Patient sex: F
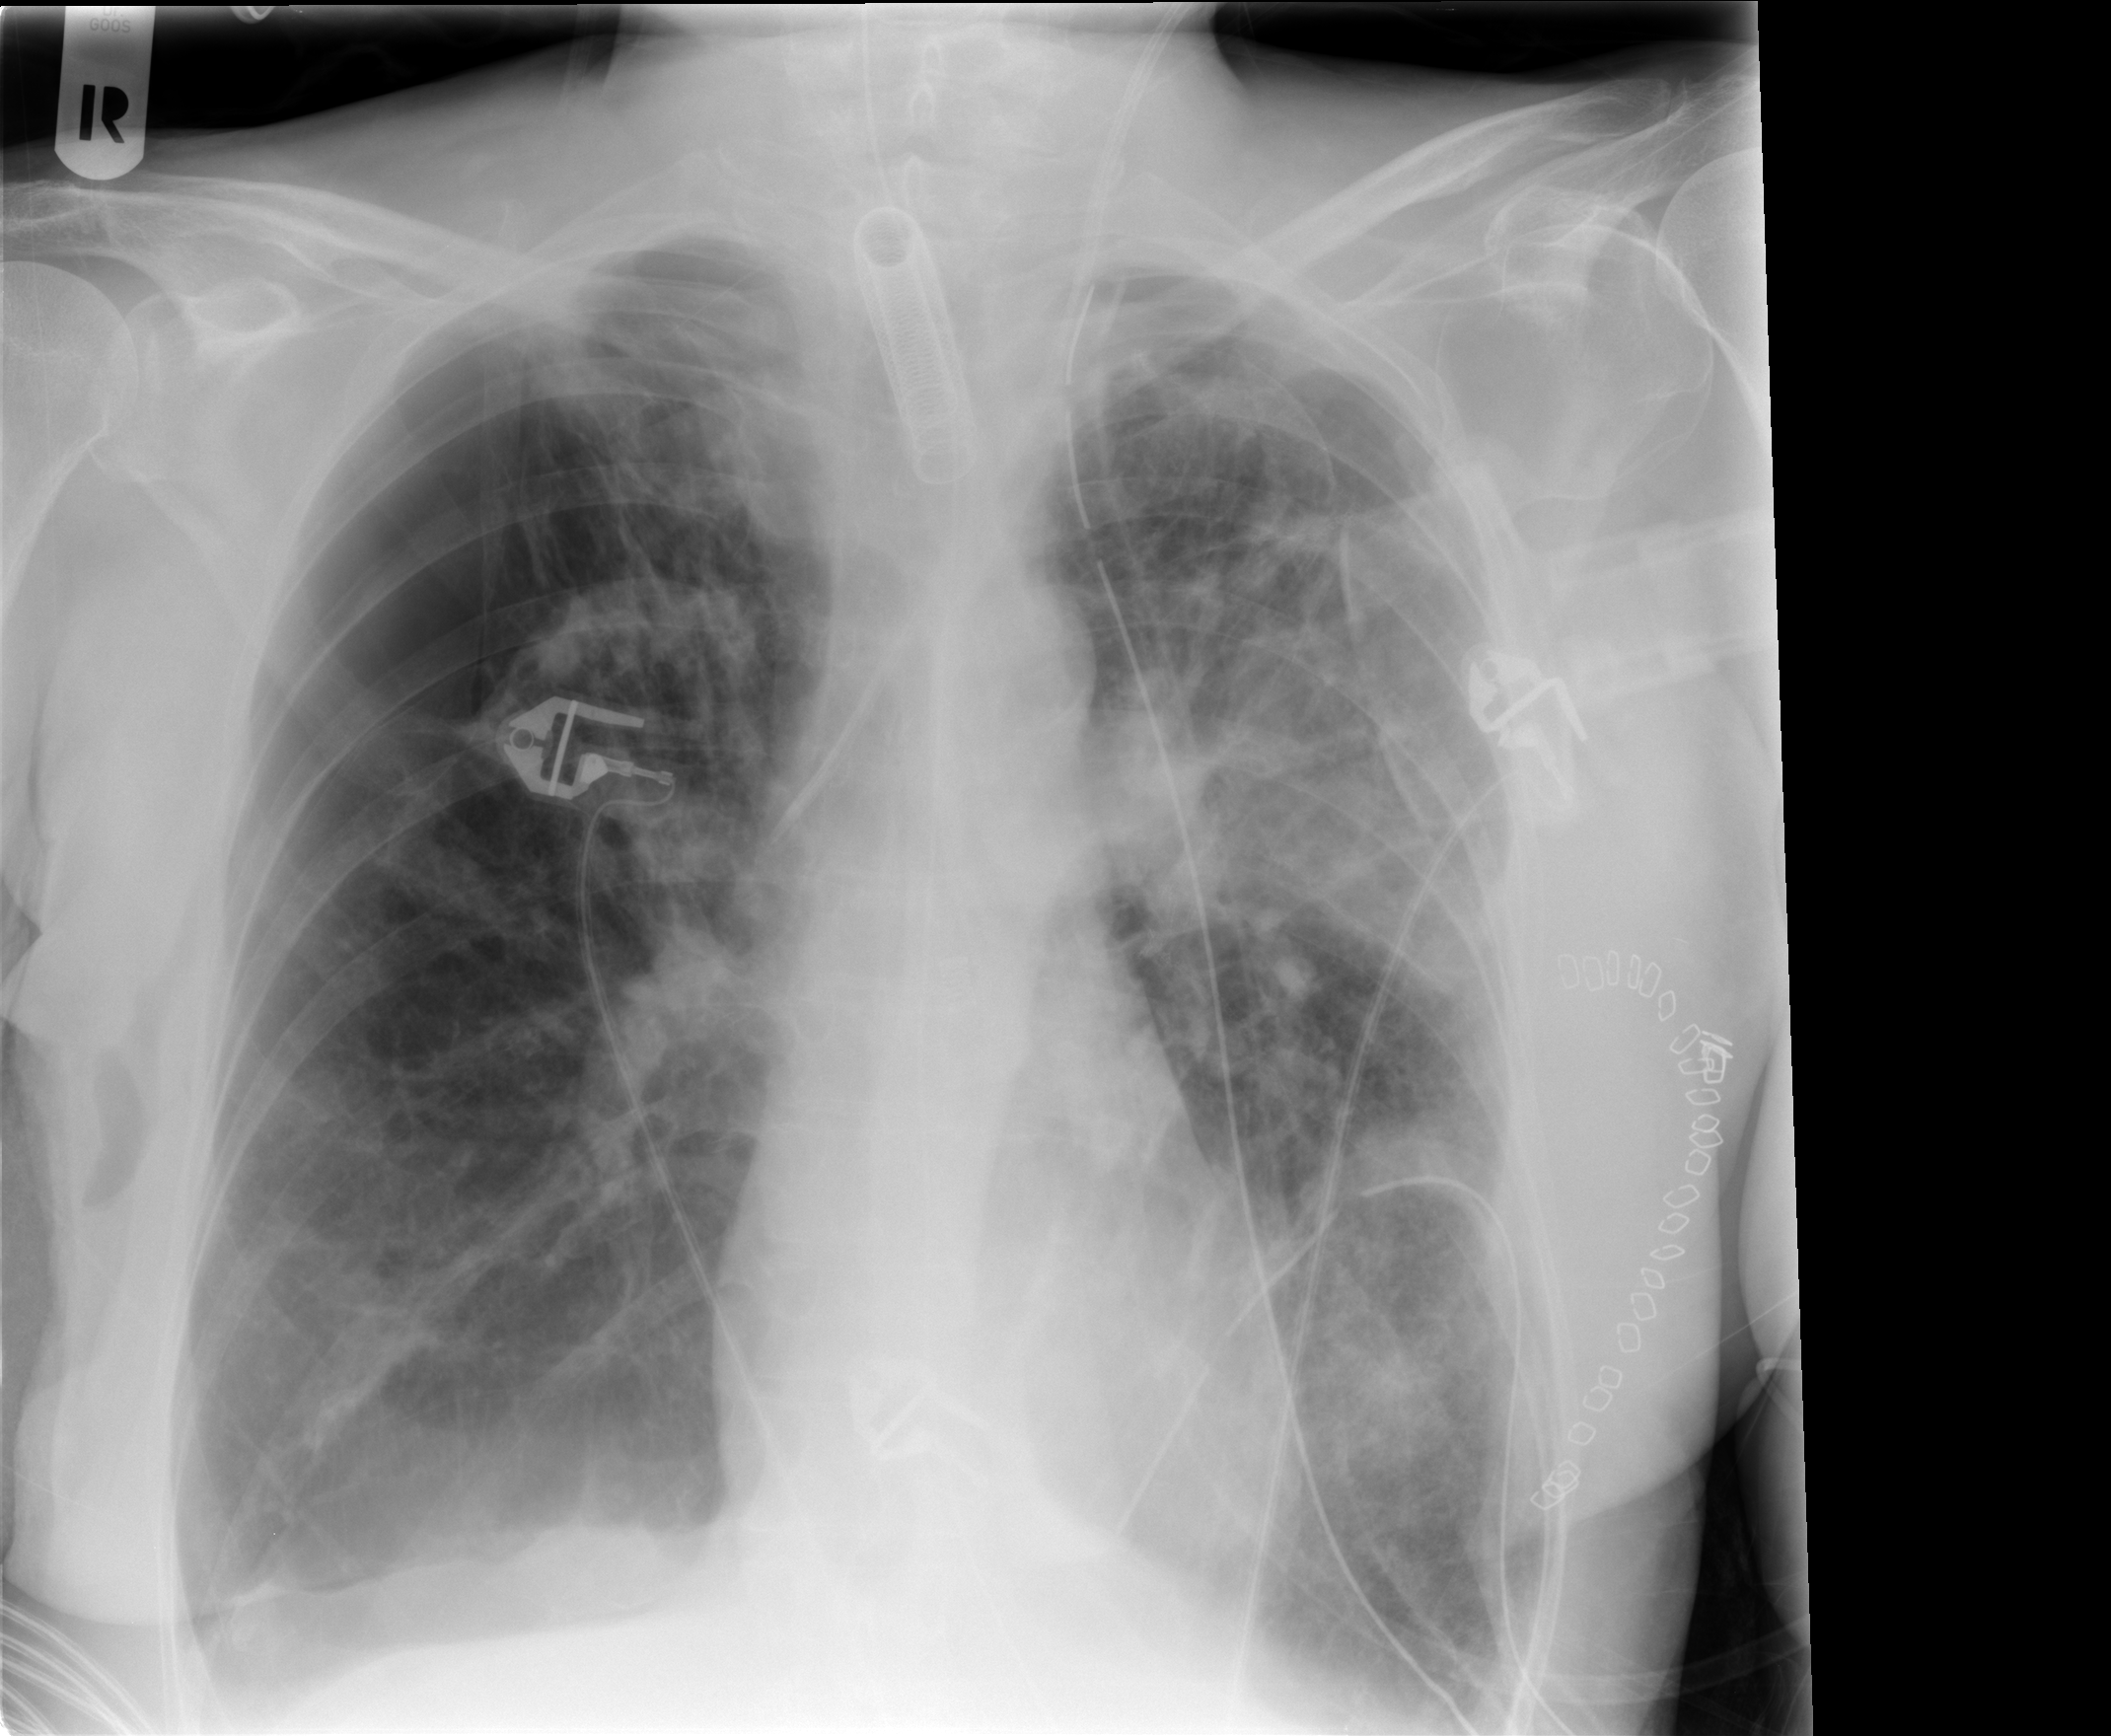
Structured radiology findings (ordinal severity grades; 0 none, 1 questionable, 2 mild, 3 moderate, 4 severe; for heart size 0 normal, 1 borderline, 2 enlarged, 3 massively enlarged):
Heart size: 0
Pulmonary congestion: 2
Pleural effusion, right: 0
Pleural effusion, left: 0
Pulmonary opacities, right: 2
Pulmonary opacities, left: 3
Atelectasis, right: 2
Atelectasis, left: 3